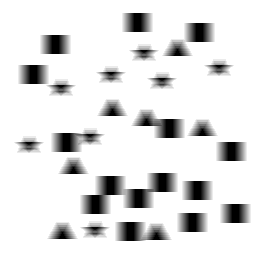
Squares: 15
Triangles: 7
Stars: 8
Total shapes: 30